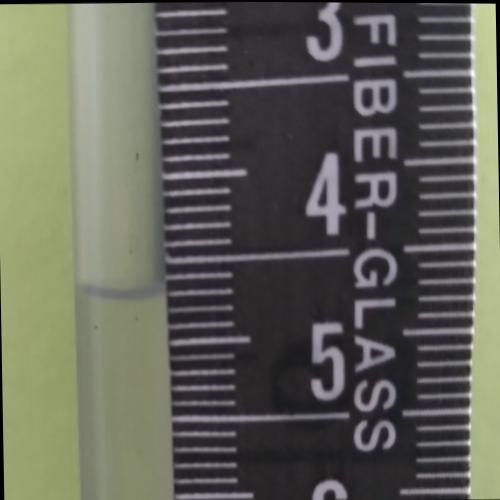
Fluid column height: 4.7 cm